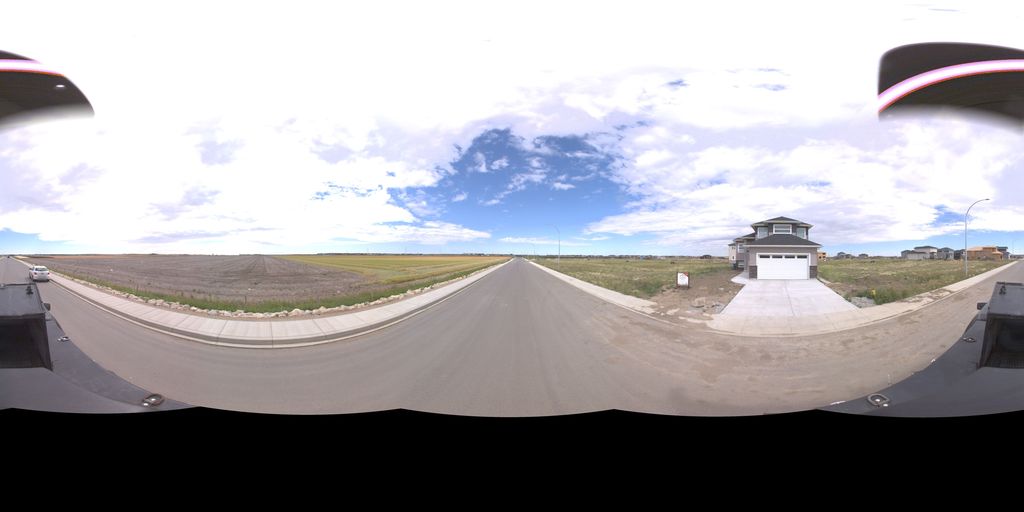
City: saskatoon